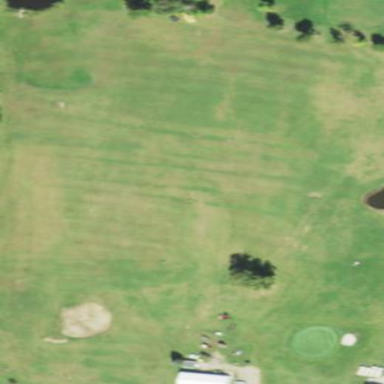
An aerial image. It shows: Grassy area designated for driving range golf.